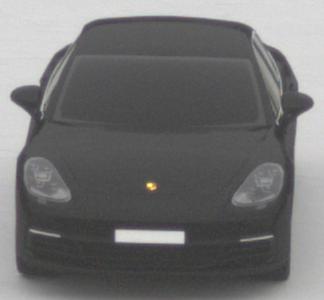
Make: Porsche
Model: Panamera
Detailed model: Panamera (971)
Model produced from: 2016/11
Model produced until: 2018/08
Doors: 5
Color: black
Road condition: dry road
Daytime: midday
Contrast: low contrast